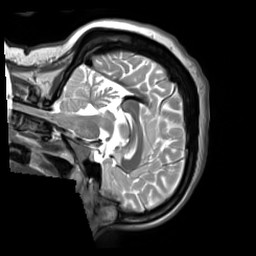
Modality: T2w
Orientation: sagittal
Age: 28
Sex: female
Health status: ill
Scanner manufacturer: siemens
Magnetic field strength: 3 T
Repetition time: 2.8 s
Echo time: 0.326 s